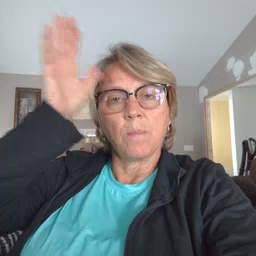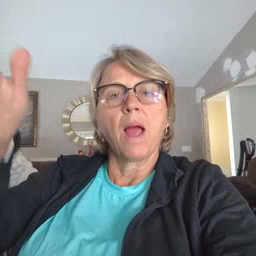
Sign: grandpa